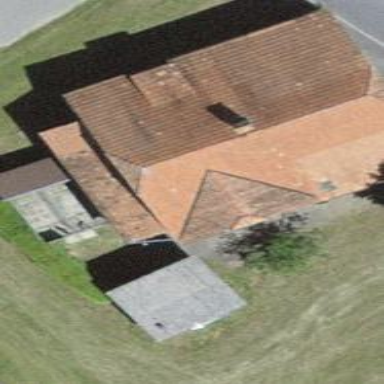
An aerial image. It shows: Farm building.